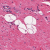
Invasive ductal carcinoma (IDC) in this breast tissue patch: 0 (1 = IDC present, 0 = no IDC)